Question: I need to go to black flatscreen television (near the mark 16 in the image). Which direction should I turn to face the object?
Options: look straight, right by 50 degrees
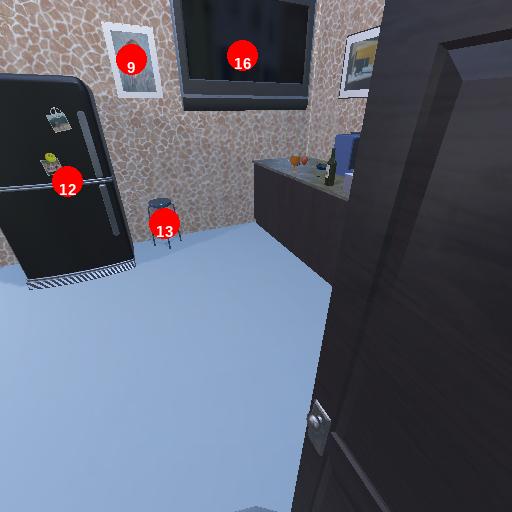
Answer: look straight